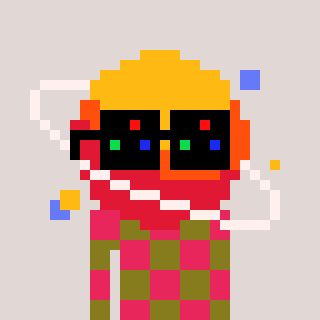
a pixel art character with square black sunglasses, a saturn-shaped head and a gunk-colored body on a warm background